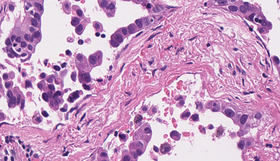
Tumor epithelial tissue: yes
Tumor-associated stroma tissue: yes
Normal tissue: no